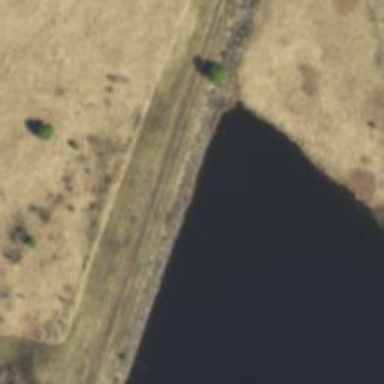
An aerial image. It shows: Dam along waterway.